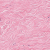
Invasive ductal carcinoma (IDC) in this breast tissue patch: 0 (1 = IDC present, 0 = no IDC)